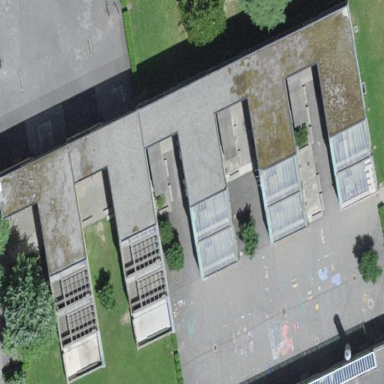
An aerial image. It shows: School building or complex.